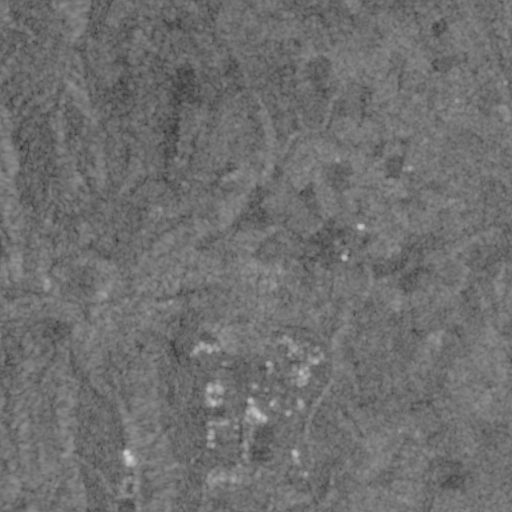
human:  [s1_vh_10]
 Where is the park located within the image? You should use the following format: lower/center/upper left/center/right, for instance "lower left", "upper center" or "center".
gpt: The park is located in the lower center of the image.
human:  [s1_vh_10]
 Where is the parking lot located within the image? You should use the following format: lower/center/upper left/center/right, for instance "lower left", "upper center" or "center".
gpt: The parking lot is located in the lower left of the image.
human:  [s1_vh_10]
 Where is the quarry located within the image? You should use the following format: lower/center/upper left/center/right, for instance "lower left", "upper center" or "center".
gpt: The quarry is located in the center right of the image.
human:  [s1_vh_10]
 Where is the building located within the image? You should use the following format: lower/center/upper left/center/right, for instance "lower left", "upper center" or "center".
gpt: There is no building in the image.

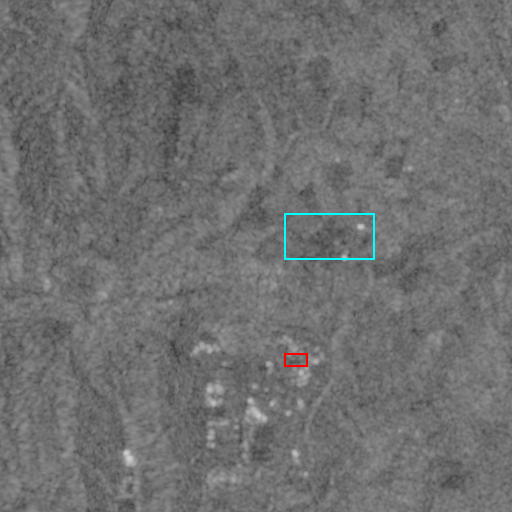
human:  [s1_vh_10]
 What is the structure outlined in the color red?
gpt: The structure outlined in red is a parking lot.
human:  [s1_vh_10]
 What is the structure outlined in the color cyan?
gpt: The structure outlined in cyan is a quarry.
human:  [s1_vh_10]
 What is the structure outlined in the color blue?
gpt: There is no blue outline.